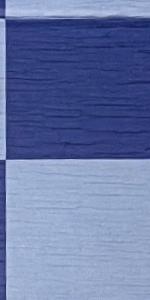
Label: Empty